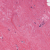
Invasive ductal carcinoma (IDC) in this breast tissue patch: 0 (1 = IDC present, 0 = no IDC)